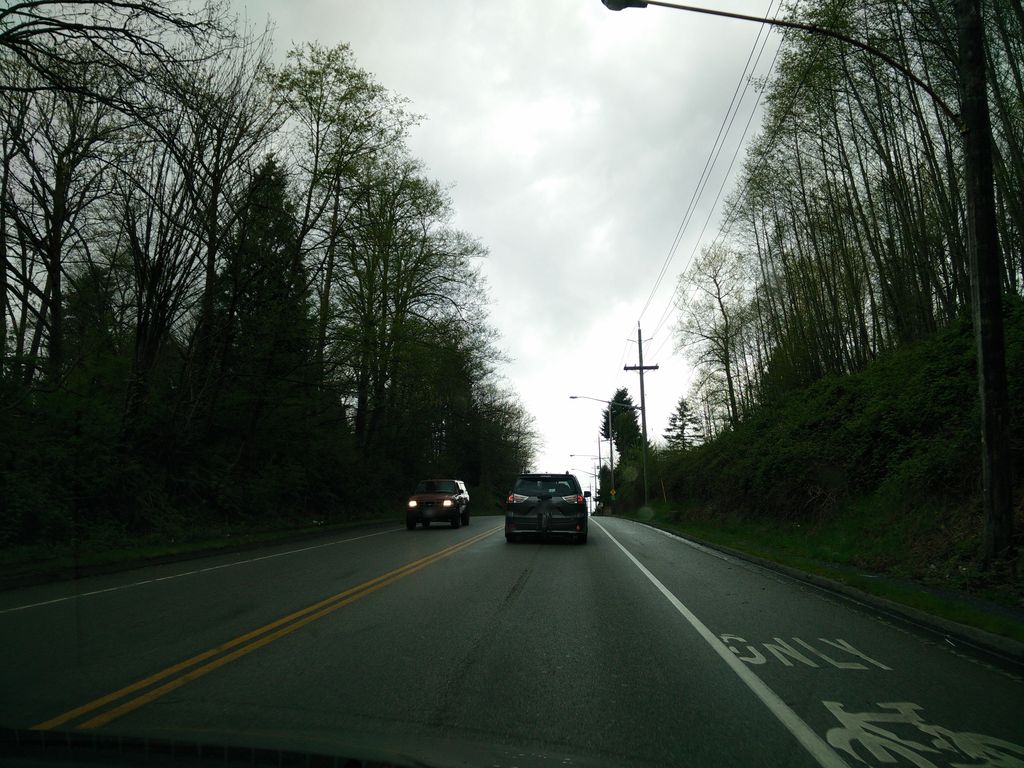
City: vancouver